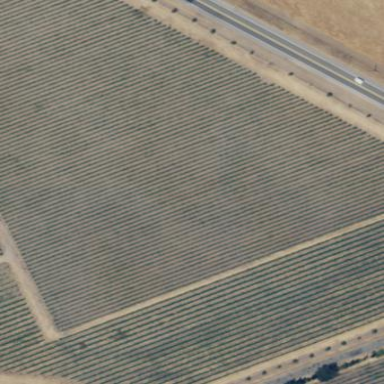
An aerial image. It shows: Vineyard growing grapes.